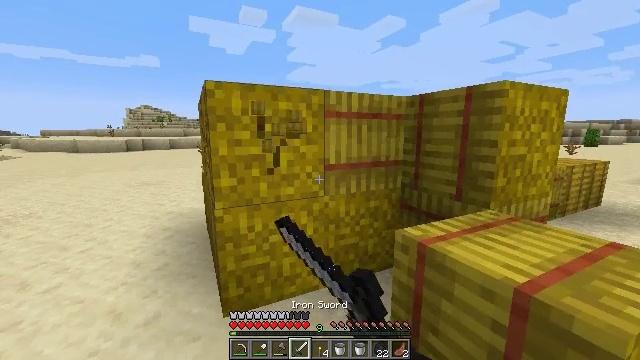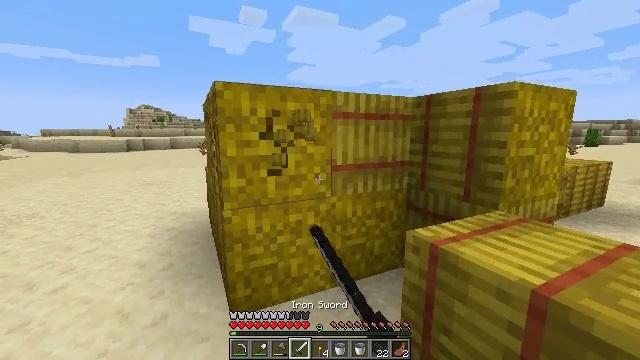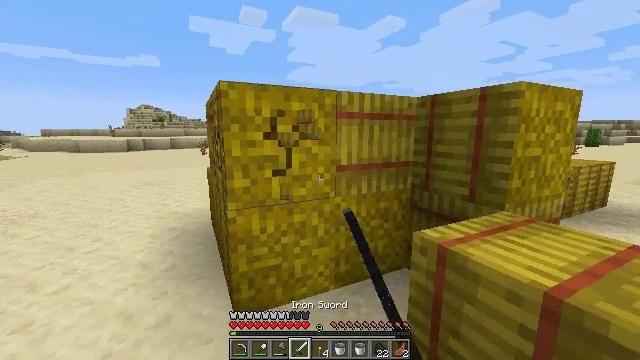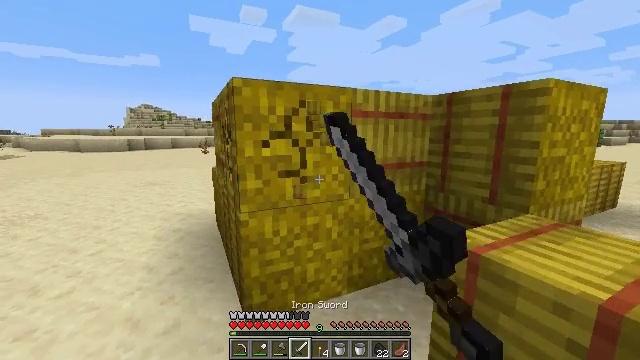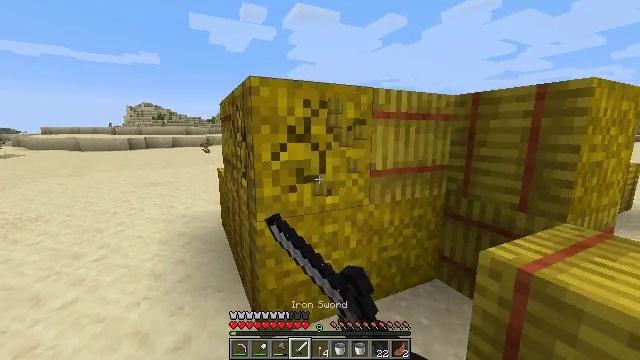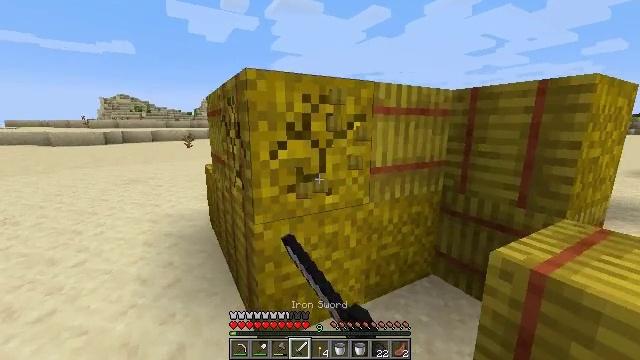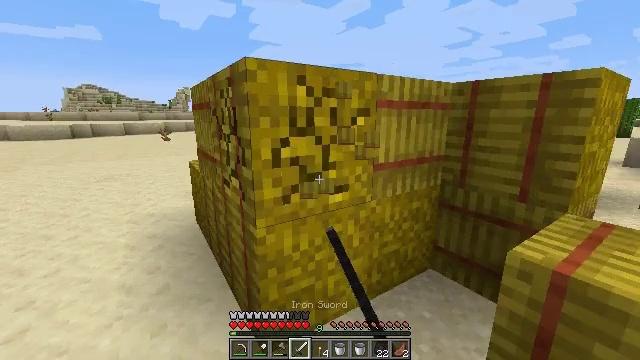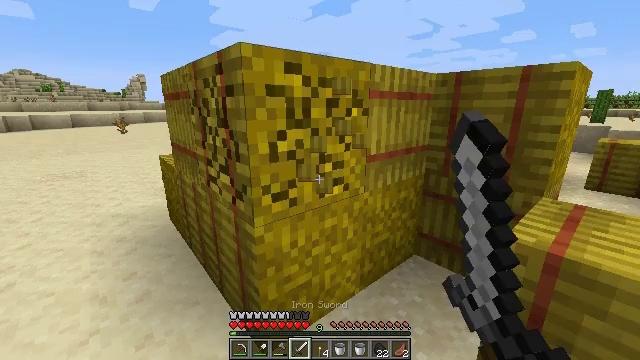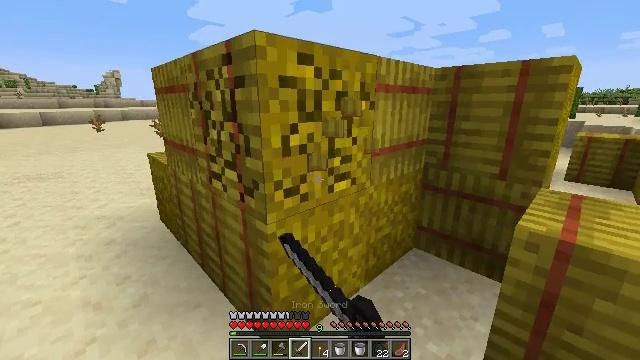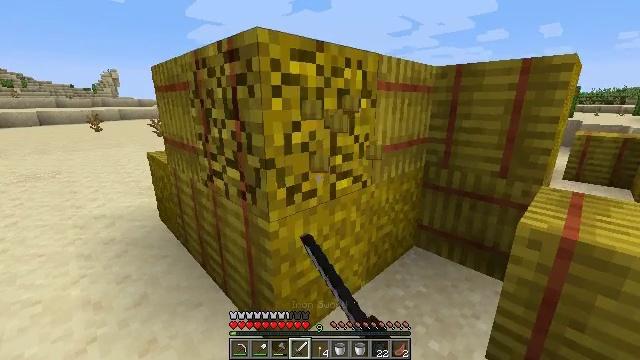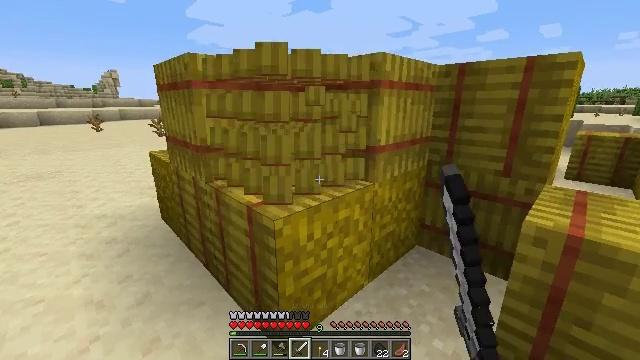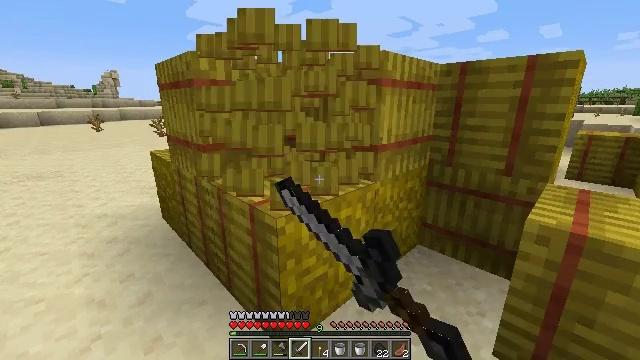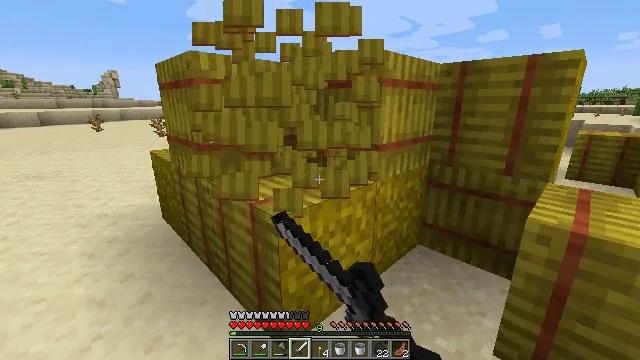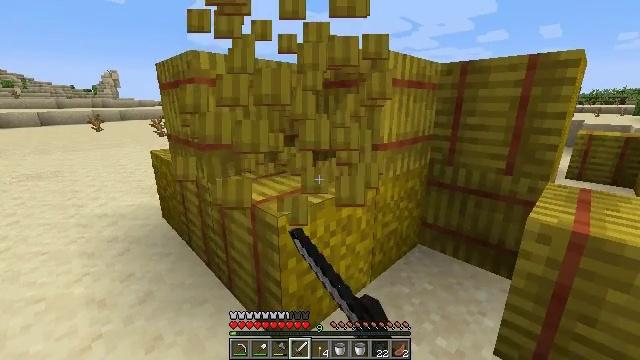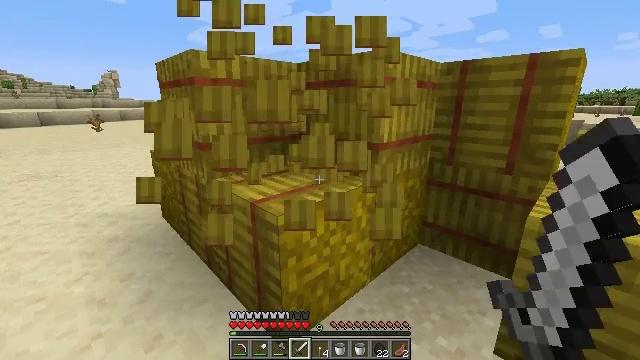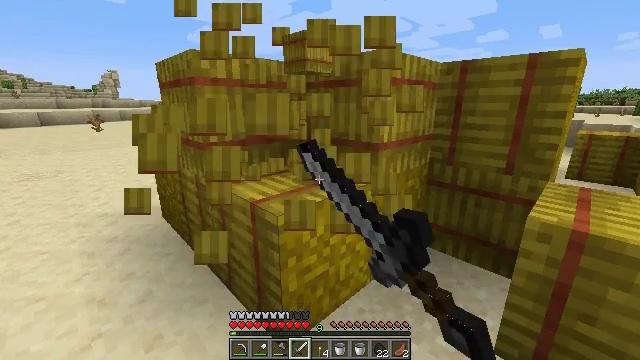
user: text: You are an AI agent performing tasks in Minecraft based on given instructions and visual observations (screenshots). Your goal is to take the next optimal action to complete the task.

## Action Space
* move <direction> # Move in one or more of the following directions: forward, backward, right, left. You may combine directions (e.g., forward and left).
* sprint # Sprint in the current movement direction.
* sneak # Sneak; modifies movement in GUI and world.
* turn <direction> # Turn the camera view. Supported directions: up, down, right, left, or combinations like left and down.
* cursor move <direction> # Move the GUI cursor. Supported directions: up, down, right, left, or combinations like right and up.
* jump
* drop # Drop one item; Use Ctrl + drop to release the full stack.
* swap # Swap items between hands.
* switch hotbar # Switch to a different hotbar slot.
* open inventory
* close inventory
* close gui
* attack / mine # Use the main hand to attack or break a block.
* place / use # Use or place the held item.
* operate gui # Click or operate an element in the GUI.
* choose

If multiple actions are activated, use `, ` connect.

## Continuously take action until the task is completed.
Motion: motion action
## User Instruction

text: Break the hay block to collect it.
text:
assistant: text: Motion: move left, attack / mine
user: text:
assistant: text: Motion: move forward and move left, attack / mine
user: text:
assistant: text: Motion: move forward and move left, attack / mine
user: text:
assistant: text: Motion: move forward and move left, attack / mine
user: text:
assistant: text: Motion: move forward and move left, turn right and down, attack / mine
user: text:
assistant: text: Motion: move left, turn right and down, attack / mine
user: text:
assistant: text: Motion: turn right and down, attack / mine
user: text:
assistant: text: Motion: turn right, attack / mine
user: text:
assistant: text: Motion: attack / mine
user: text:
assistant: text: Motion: attack / mine
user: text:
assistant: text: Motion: attack / mine
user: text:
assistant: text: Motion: attack / mine
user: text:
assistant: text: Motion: attack / mine
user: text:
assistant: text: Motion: attack / mine
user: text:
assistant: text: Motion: attack / mine
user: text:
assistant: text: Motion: move left, turn down, attack / mine
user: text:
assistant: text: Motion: move forward and move left, turn right and down, attack / mine
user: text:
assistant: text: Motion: move forward and move left, turn right and down, attack / mine
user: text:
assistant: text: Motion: move forward and move left, turn right and down, attack / mine
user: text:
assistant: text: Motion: move left, turn right and down, attack / mine
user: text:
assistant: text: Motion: turn right and down, attack / mine
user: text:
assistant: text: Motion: turn right, attack / mine
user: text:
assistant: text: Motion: turn right, attack / mine
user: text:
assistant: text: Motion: attack / mine
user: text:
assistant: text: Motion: attack / mine
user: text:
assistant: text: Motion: attack / mine
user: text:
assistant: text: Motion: attack / mine
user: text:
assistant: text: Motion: attack / mine
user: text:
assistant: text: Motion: attack / mine
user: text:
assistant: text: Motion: attack / mine